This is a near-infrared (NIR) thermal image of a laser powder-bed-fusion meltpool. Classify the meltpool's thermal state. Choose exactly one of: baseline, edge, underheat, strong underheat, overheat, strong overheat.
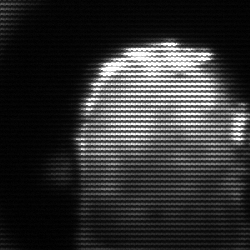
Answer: baseline